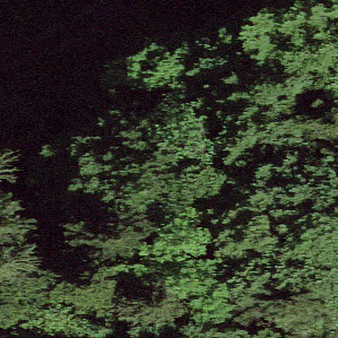
Label: other